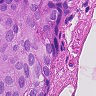
Metastatic tissue present: yes